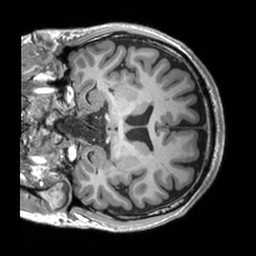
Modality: T1w
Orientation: coronal
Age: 23
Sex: male
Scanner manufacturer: siemens
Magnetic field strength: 3 T
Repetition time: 2.53 s
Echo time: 0.00298 s